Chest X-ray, PA view. Patient: 43 years old, sex F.
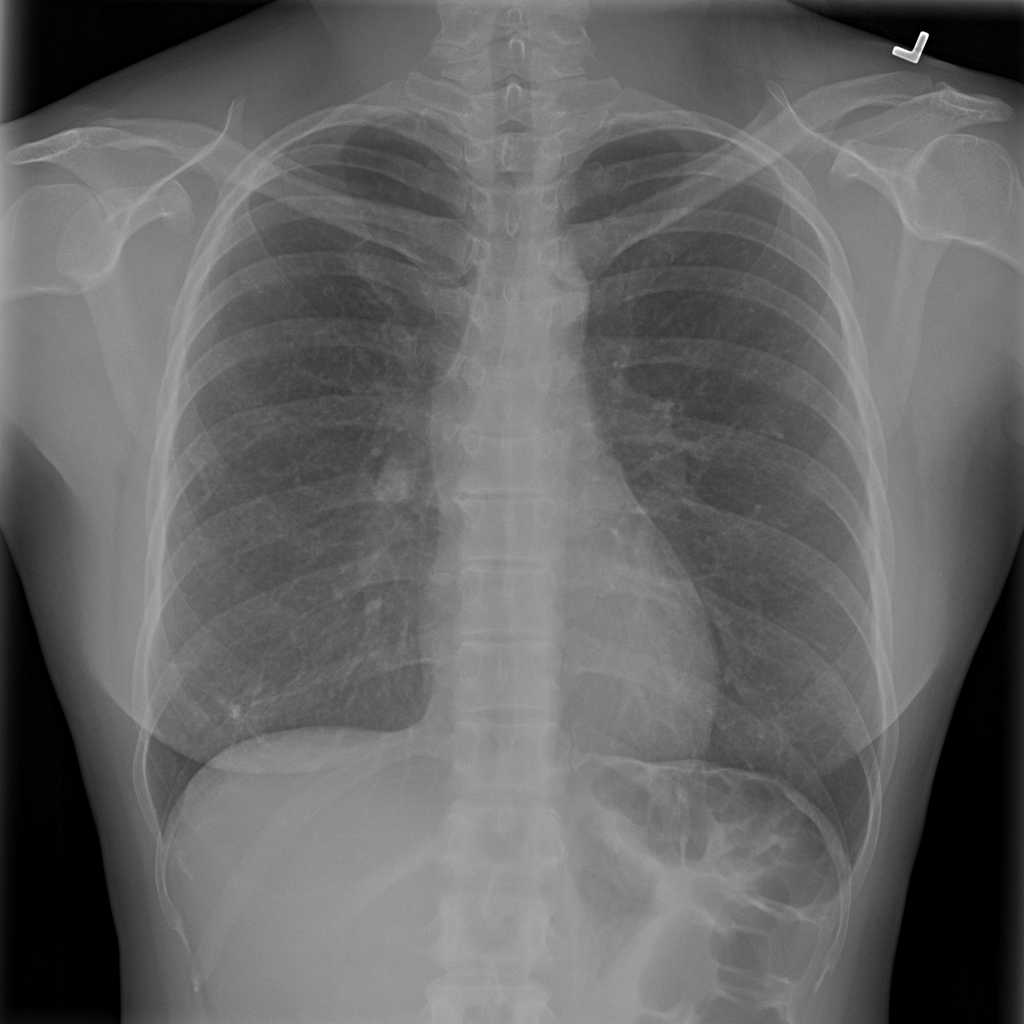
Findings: No Finding